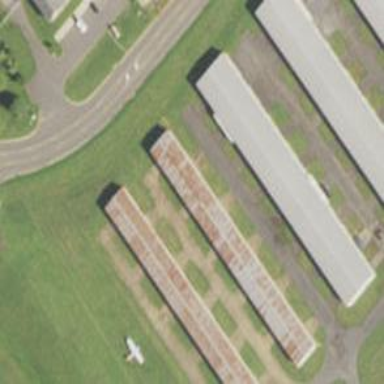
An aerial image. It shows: Hangar building.